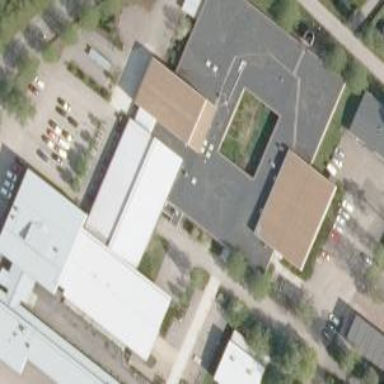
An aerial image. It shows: School building.